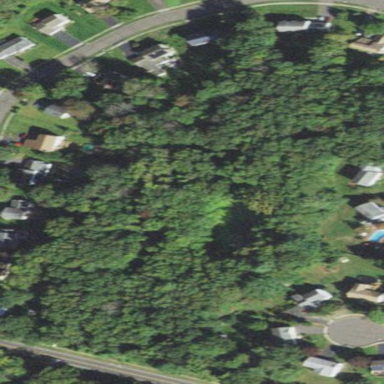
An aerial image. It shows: Existing Preserved Open Space in the woodland area.